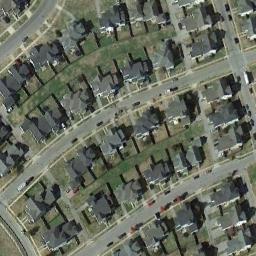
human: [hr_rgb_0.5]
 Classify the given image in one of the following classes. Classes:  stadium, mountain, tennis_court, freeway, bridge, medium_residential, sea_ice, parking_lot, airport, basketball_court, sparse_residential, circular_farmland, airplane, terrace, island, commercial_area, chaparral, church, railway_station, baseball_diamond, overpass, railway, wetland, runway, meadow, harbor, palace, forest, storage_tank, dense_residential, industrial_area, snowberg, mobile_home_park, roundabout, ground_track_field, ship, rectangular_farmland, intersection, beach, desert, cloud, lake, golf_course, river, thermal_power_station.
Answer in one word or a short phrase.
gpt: medium_residential